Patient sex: M
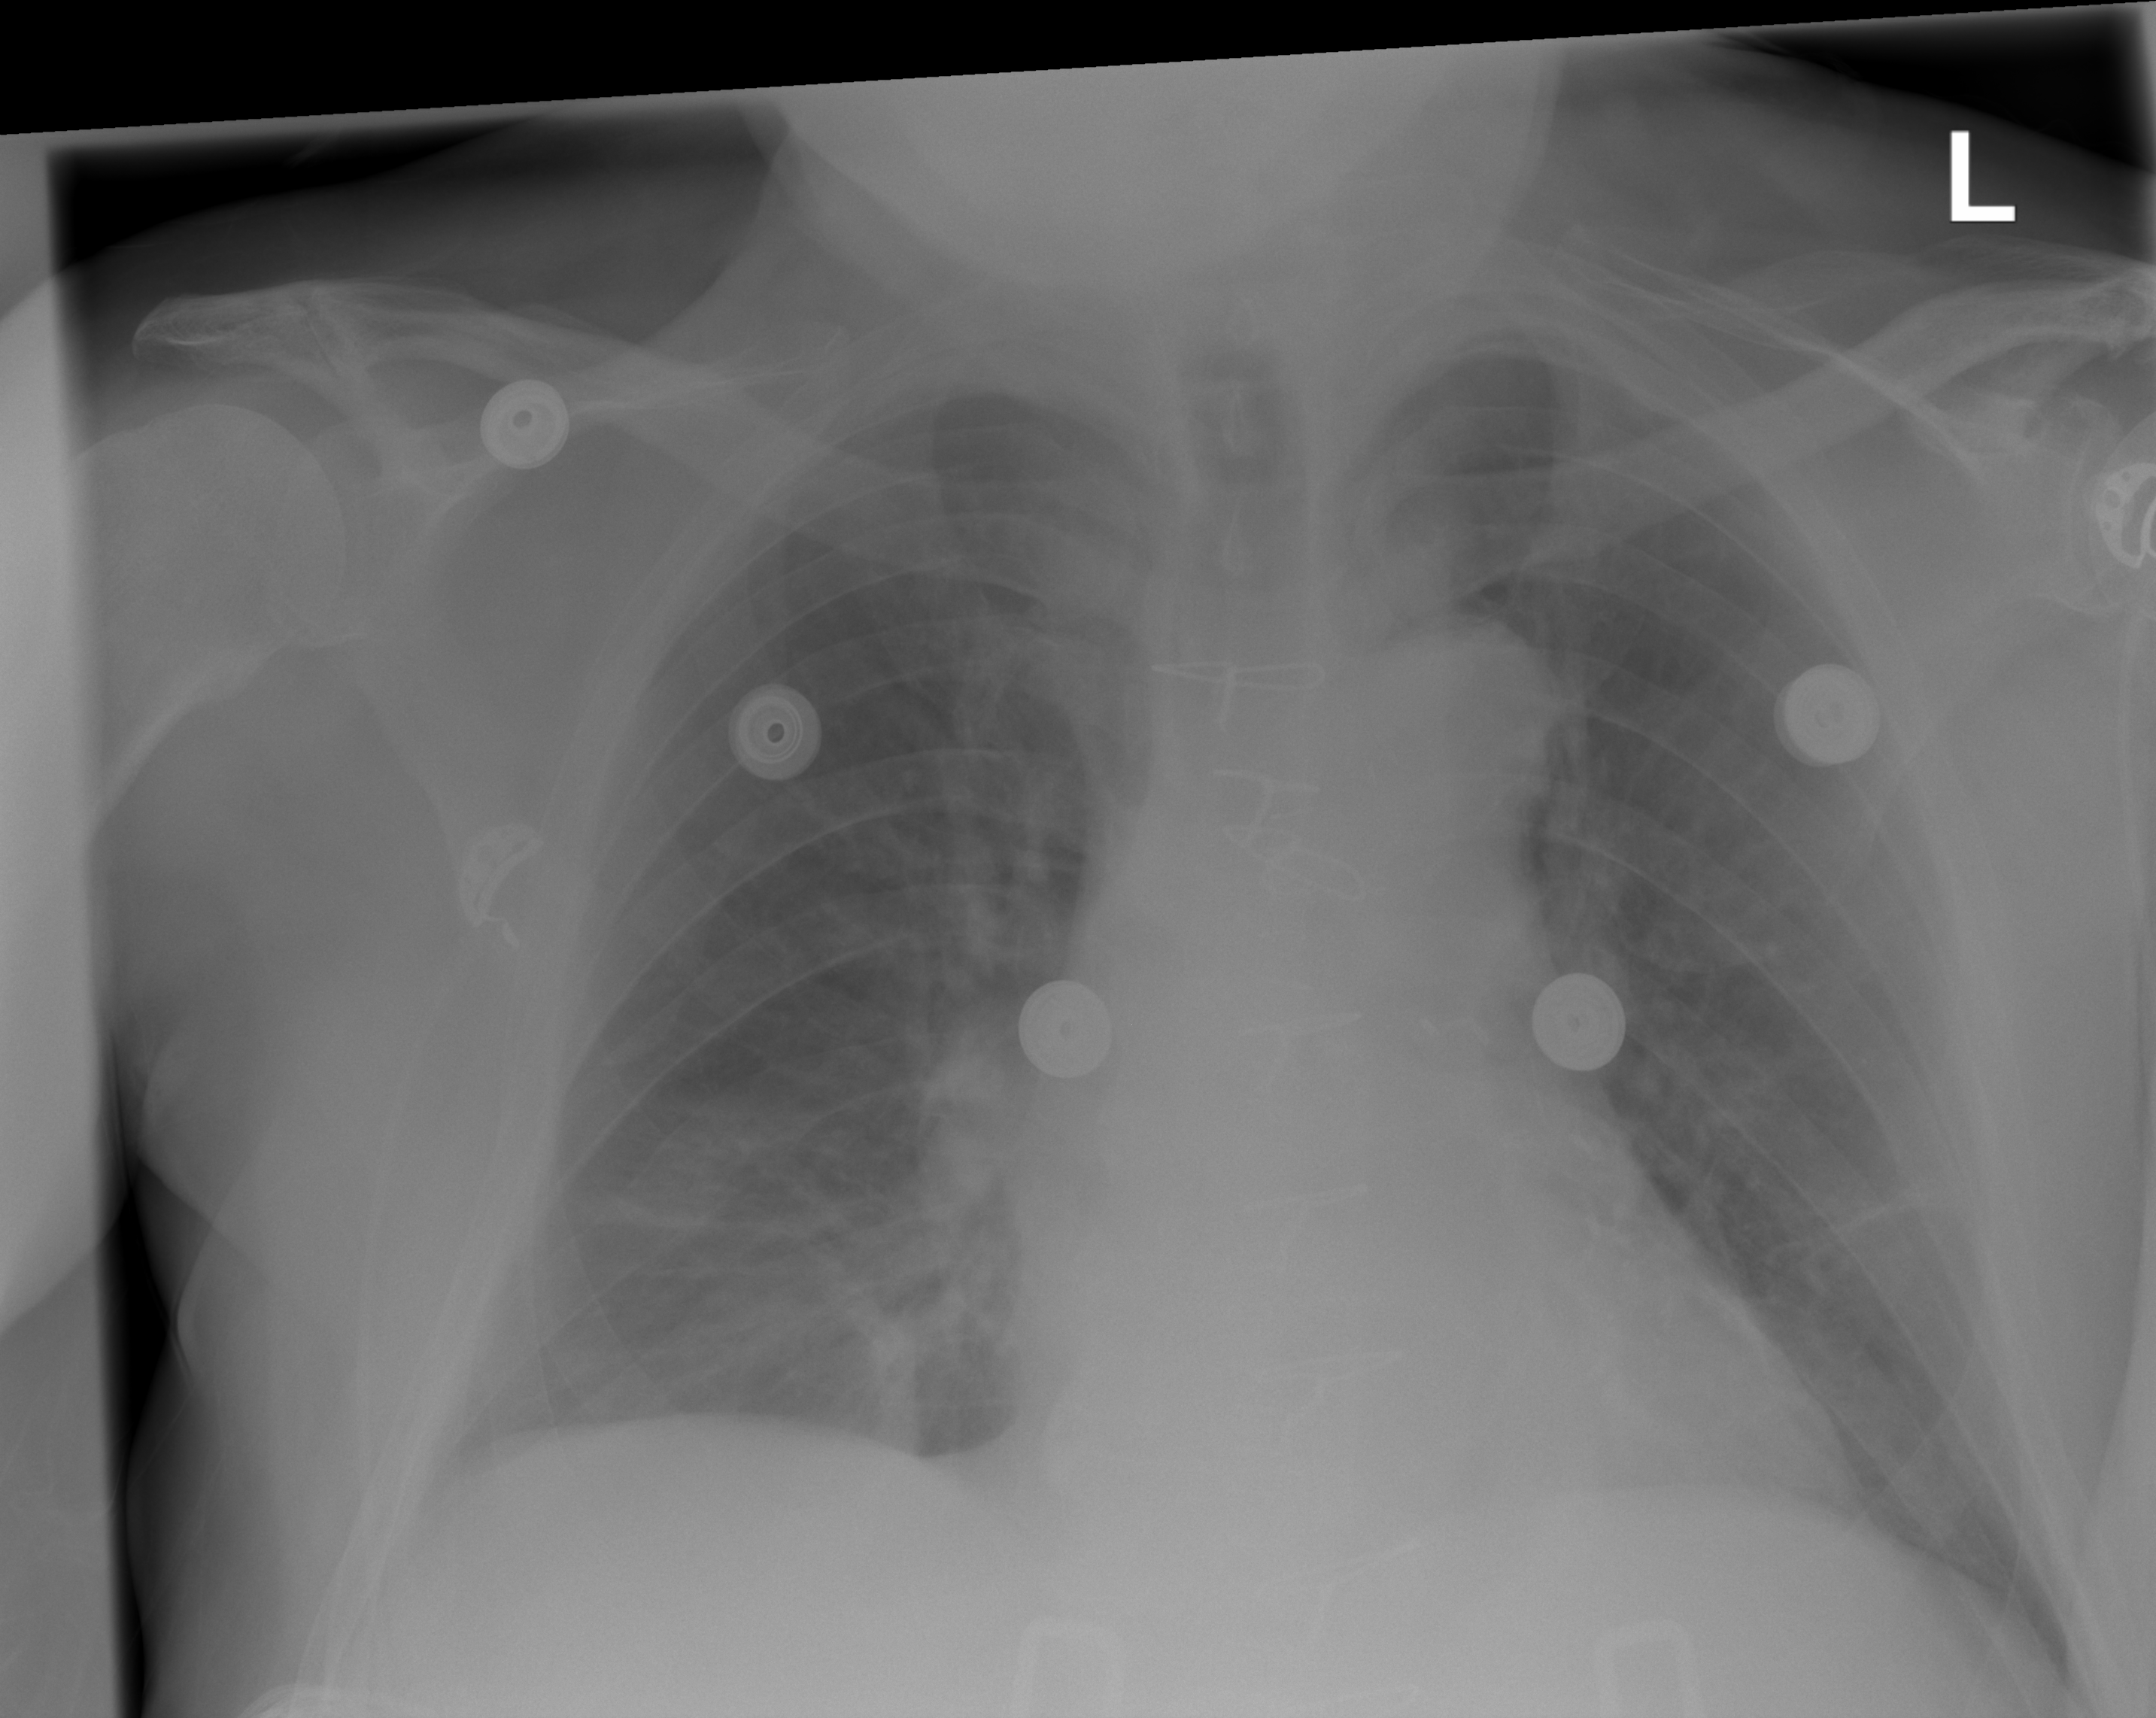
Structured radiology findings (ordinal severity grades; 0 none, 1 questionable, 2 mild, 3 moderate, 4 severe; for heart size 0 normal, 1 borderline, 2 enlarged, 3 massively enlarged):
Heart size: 1
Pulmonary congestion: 1
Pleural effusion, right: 1
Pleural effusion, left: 0
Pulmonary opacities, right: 0
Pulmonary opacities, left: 0
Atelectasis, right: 2
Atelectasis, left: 2